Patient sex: F
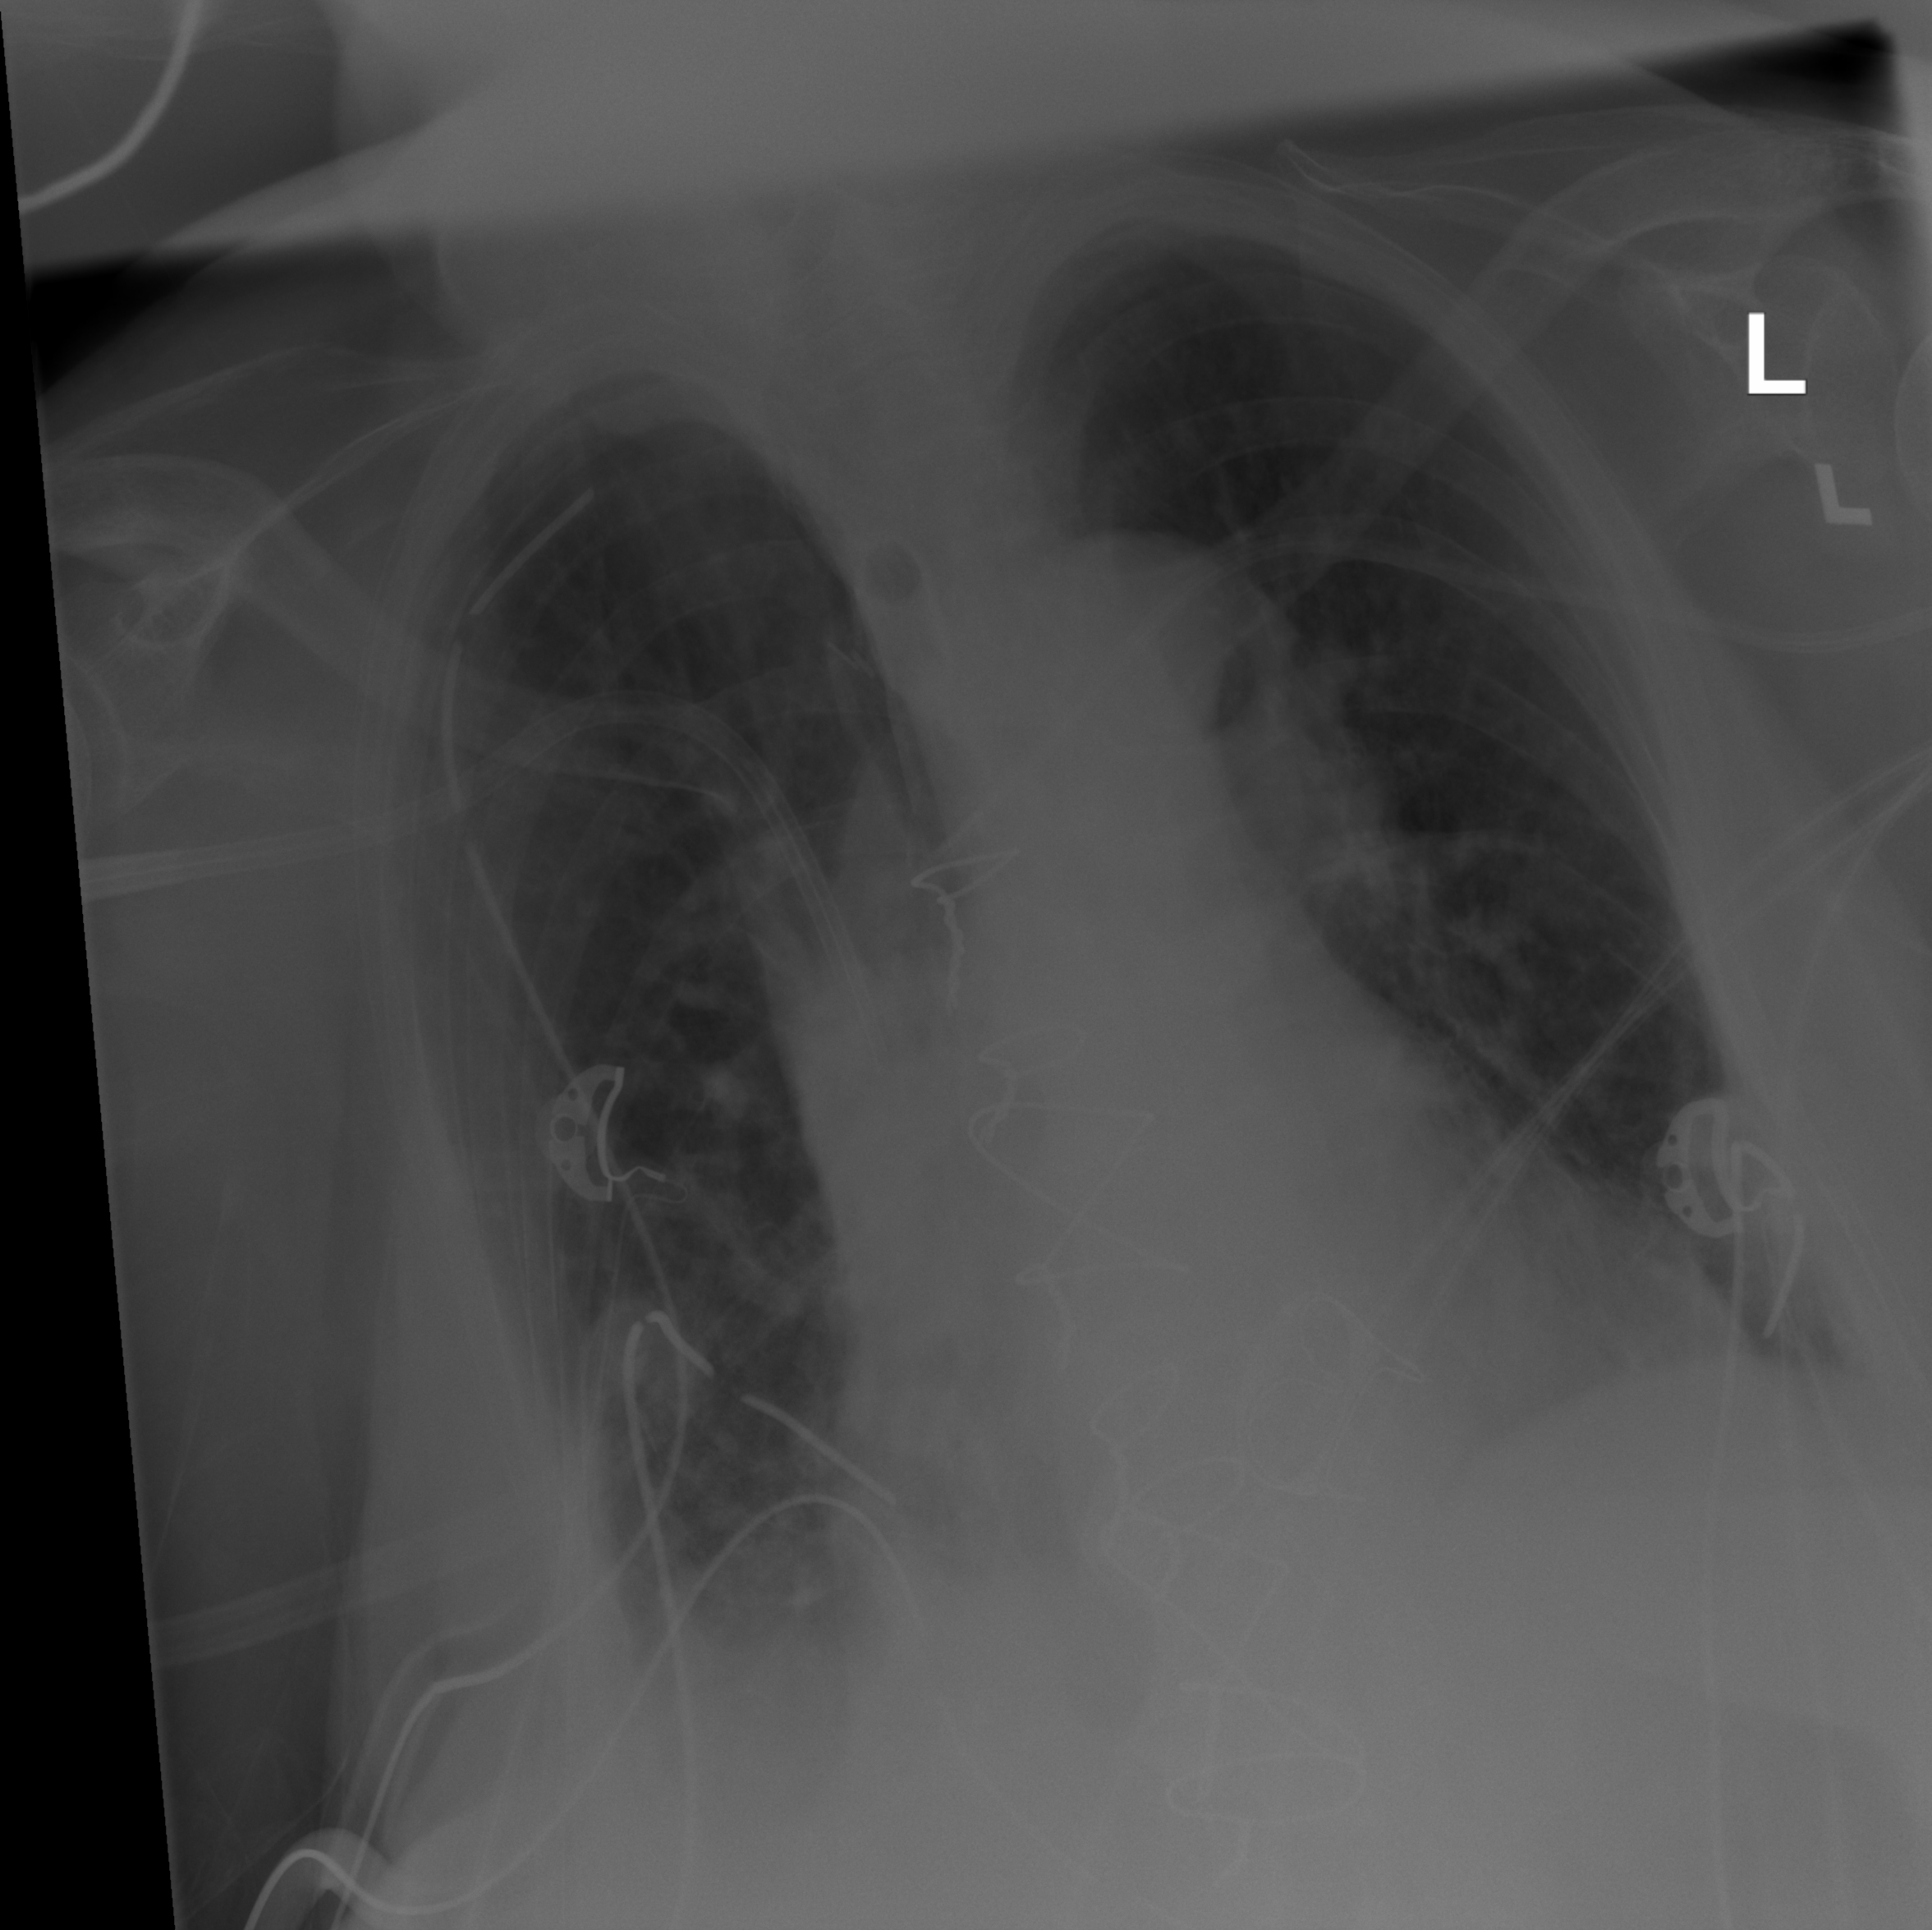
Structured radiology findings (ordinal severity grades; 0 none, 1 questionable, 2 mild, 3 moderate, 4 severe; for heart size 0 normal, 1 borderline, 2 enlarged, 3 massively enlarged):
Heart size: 2
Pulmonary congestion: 2
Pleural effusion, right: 2
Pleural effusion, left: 2
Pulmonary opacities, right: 2
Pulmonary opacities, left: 0
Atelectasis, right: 2
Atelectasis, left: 2